Aerial crown-view tile of a tropical tree (Barro Colorado Island, Panama), acquired 20250818:
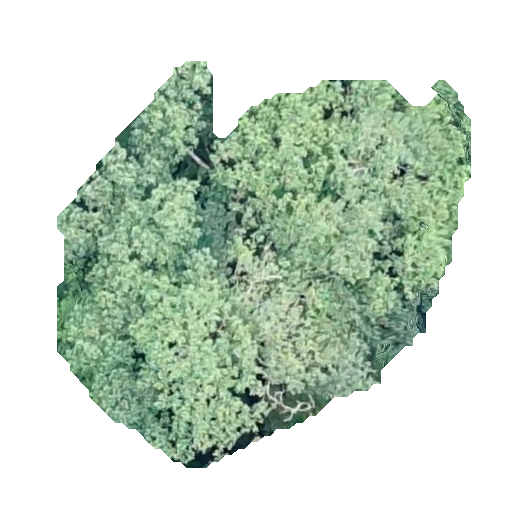
Species: Hieronyma alchorneoides
GBIF accepted scientific name: Hieronyma alchorneoides
Crown area: 169.4 m²